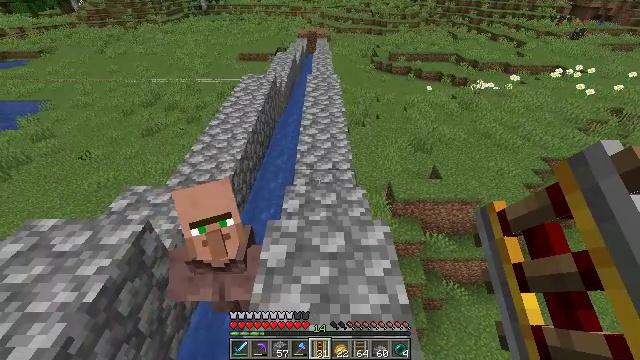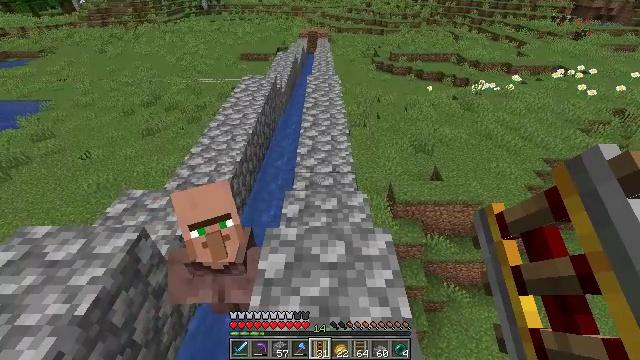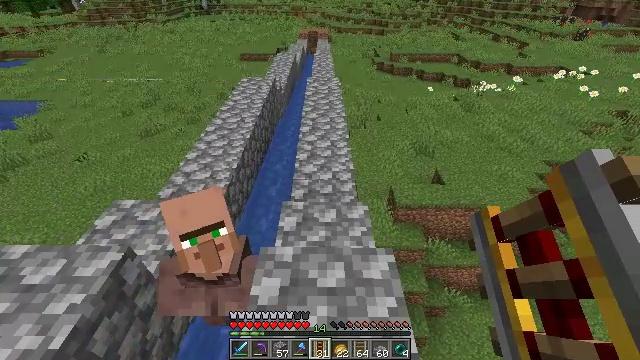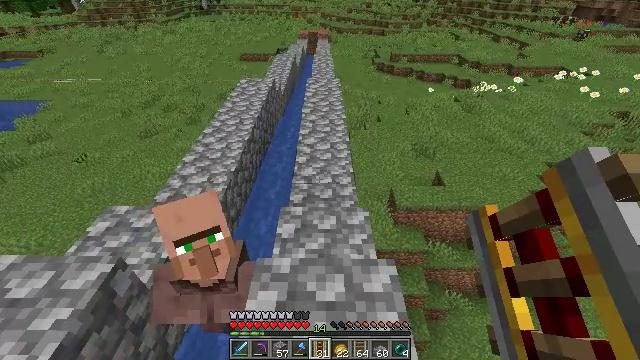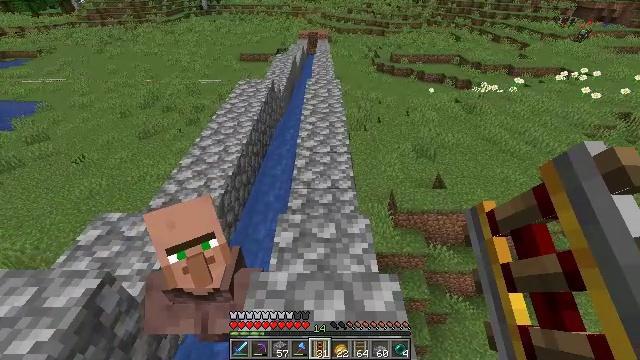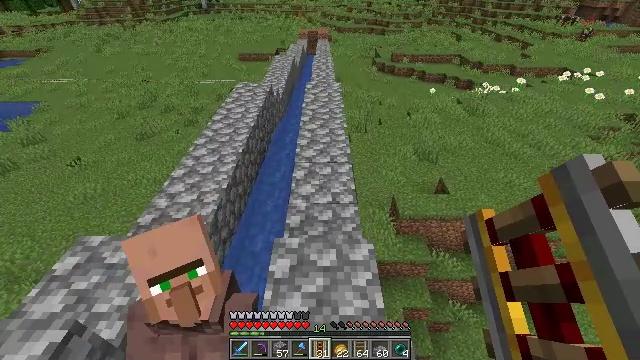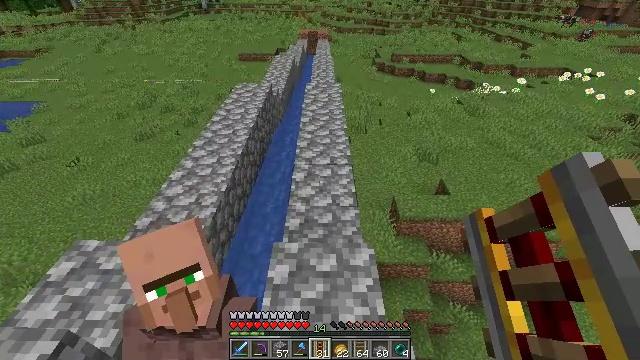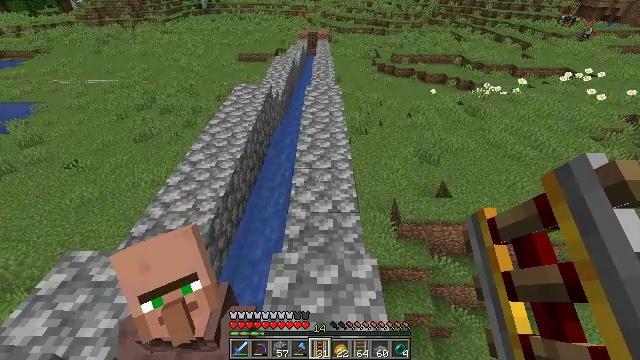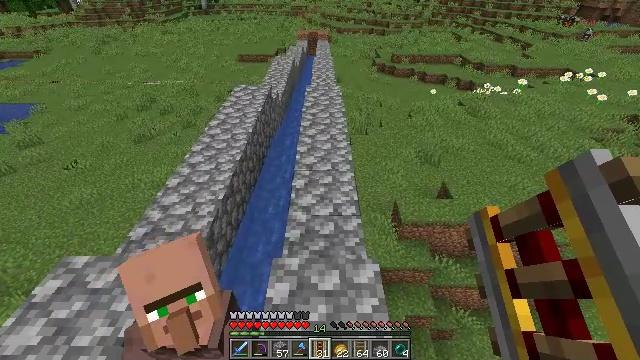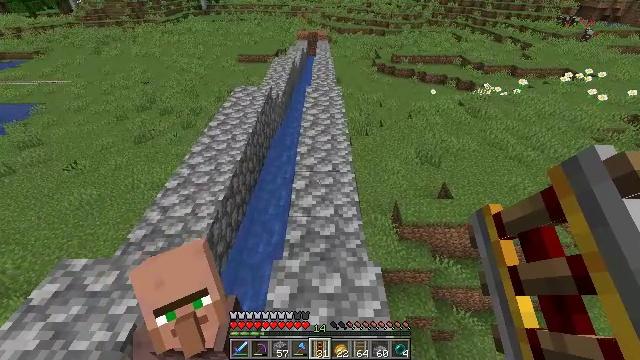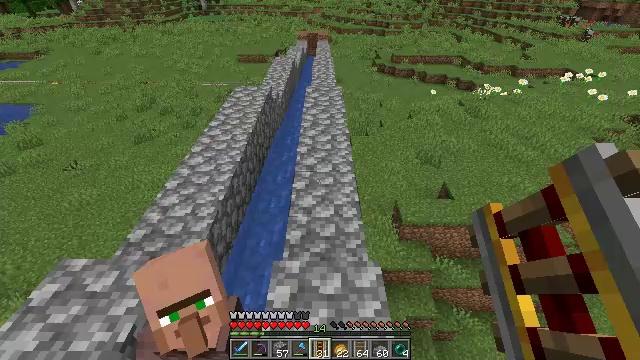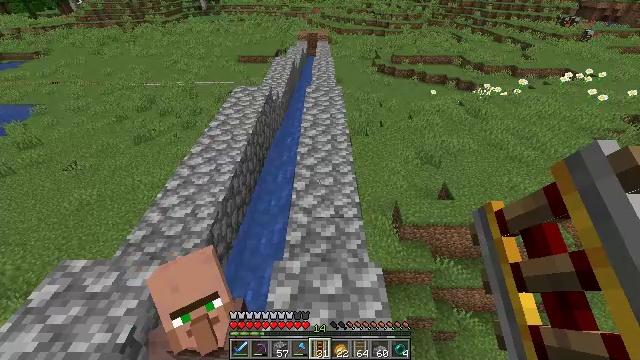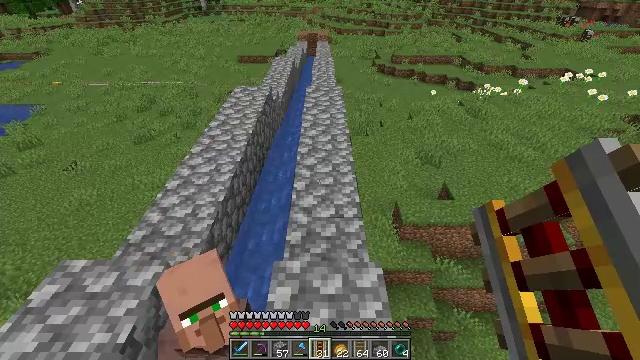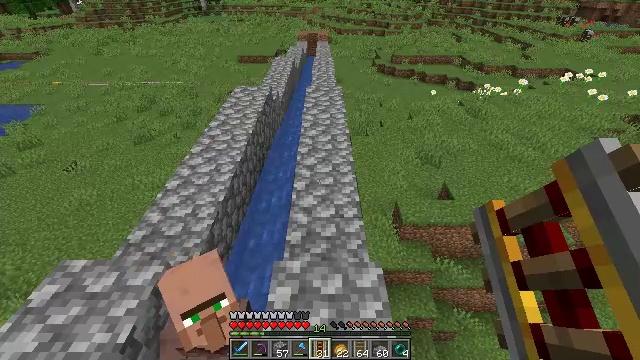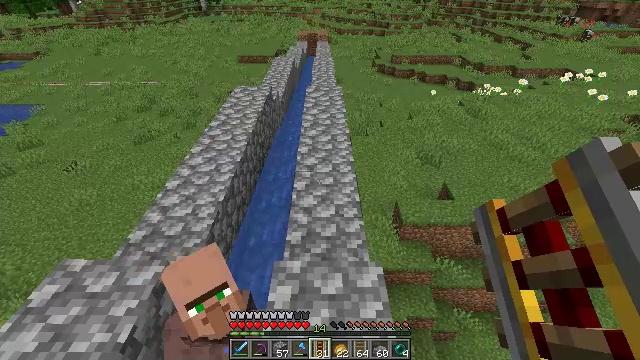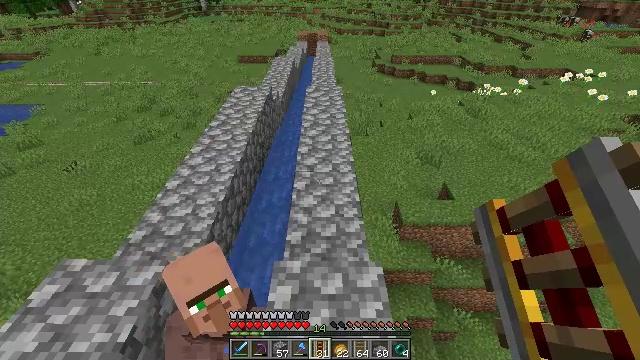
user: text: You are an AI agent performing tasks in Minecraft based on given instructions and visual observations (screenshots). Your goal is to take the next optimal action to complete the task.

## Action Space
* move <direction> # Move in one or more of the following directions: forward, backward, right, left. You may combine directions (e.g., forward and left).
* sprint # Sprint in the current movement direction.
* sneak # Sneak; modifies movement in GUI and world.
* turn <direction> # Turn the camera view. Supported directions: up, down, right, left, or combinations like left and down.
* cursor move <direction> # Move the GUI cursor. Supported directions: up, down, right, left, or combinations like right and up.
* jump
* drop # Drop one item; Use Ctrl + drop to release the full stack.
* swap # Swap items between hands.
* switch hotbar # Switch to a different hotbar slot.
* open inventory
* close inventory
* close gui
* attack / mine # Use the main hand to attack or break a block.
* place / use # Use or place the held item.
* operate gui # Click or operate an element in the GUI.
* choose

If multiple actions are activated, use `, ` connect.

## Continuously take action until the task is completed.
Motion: motion action
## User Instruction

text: Mine dirt from the ground.
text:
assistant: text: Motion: move forward
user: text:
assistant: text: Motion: move forward
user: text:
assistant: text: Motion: move forward
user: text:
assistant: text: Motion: move forward
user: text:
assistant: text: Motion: move forward
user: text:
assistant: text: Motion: no_op
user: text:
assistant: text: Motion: no_op
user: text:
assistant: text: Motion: no_op
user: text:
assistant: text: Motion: no_op
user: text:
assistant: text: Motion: no_op
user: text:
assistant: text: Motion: no_op
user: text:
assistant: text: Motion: no_op
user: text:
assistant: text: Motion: no_op
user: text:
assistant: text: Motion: no_op
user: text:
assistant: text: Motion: no_op
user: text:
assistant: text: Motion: no_op
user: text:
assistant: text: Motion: no_op
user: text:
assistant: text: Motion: no_op
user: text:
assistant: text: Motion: no_op
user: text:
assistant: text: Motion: no_op
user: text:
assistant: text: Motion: no_op
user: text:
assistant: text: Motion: no_op
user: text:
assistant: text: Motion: no_op
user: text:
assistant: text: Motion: move forward
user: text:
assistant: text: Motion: move forward
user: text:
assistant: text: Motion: move forward
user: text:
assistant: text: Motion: move forward
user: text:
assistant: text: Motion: no_op
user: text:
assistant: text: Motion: no_op
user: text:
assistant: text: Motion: no_op